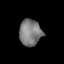
Tissue: lung
Cell type: Endothelial cells
Senescence score: 0.5585
Nuclear area (px): 583
Mean DAPI intensity: 122.535